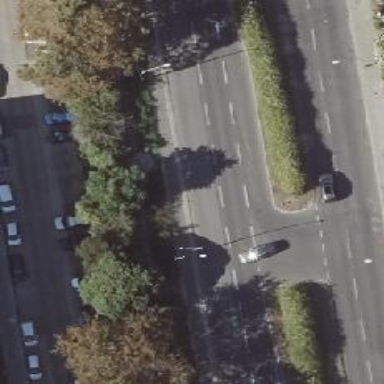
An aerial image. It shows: Primary road with asphalt surface.